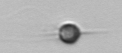
Label: Acanthoica_quattrospina